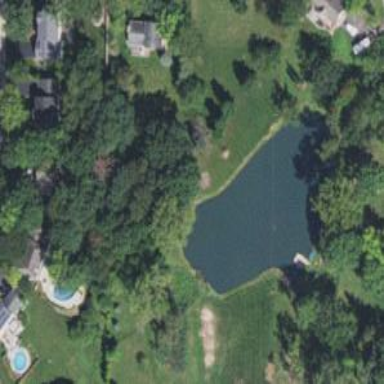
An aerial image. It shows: Pond with natural water.